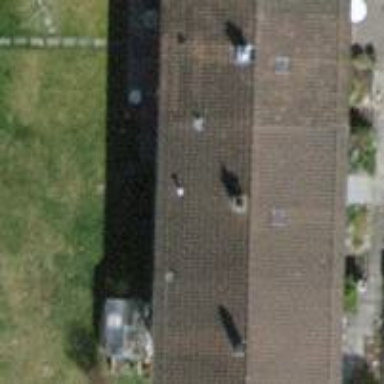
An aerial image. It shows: Building with tile roof.